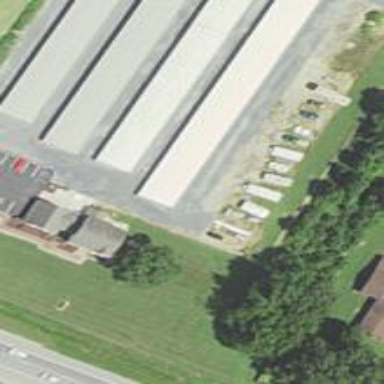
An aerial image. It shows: Group of garages.